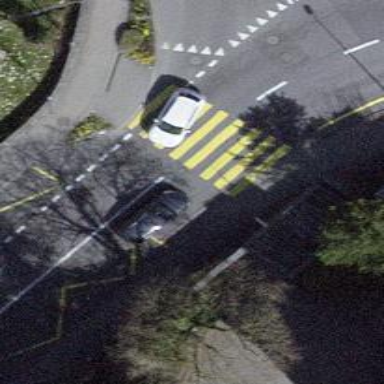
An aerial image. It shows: Uncontrolled zebra crossing with notable zebra markings.